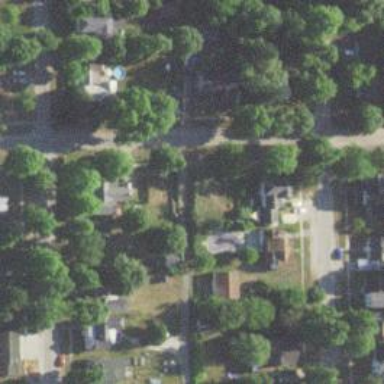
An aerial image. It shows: Alley classified as service road.